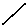
Label: line